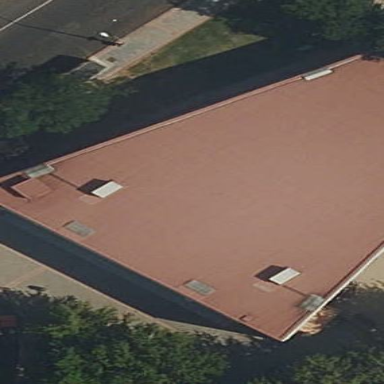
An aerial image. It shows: Commercial building that is theatre.